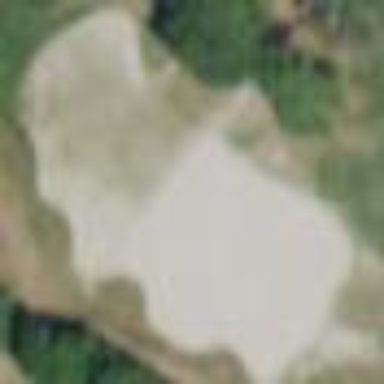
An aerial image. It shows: Sandy area is golf bunker.